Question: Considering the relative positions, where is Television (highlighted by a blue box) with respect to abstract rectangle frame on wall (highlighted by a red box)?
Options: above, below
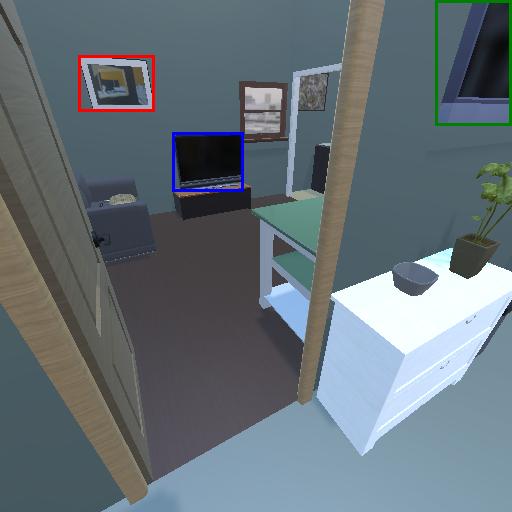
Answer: above